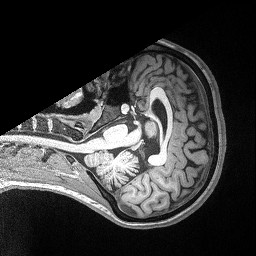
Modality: T1w
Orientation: axial
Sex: female